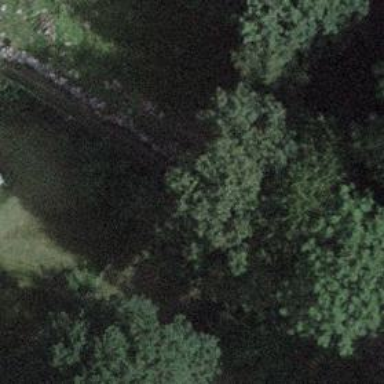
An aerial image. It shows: Unpaved path.